Interaction volume radius: 10 \u00c5
Interaction volume height: 15 \u00c5
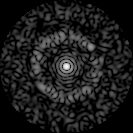
Disorder parameter: 0.8382